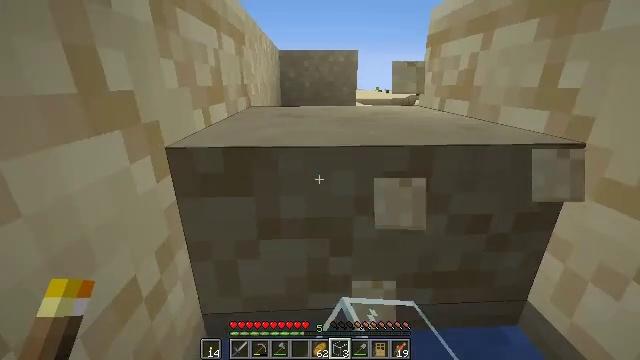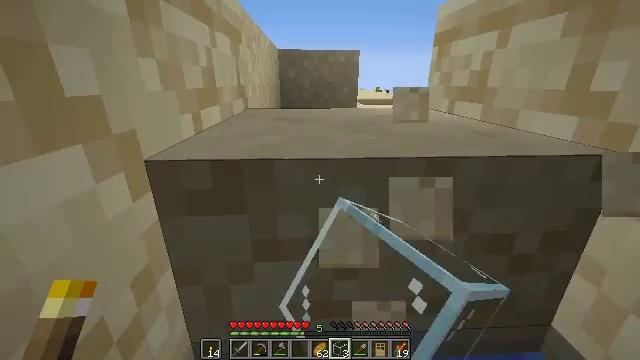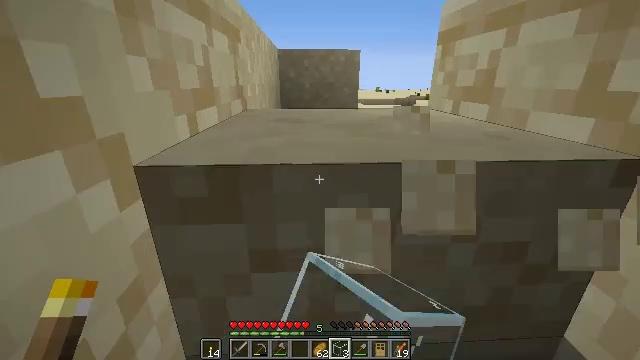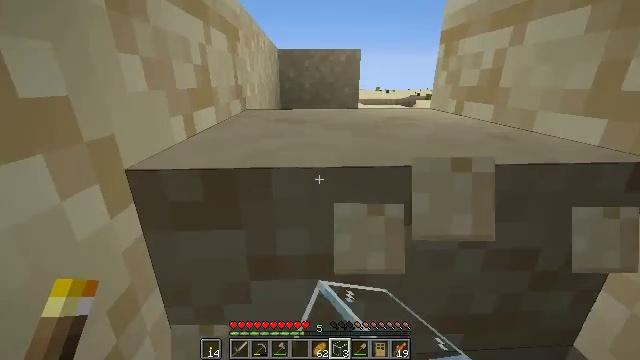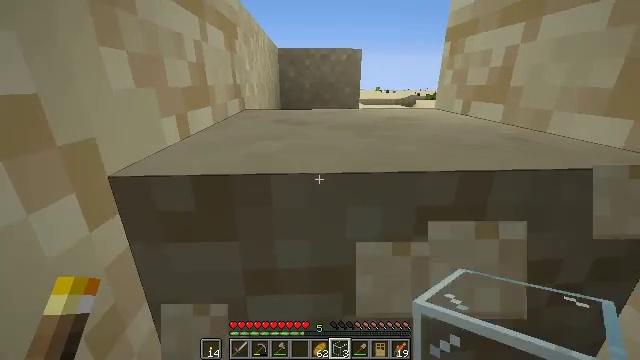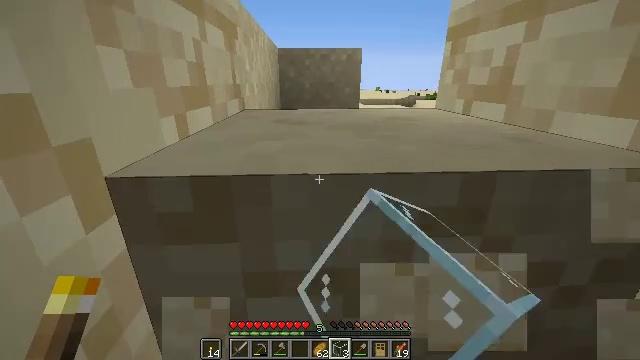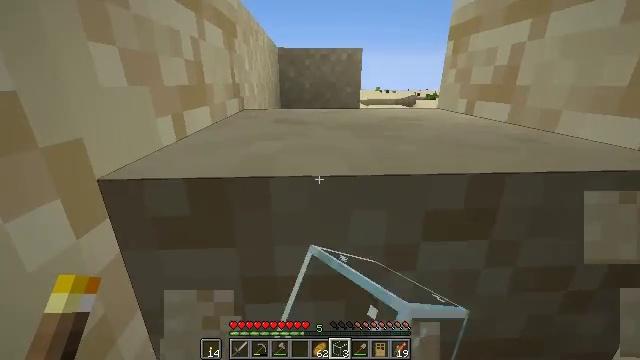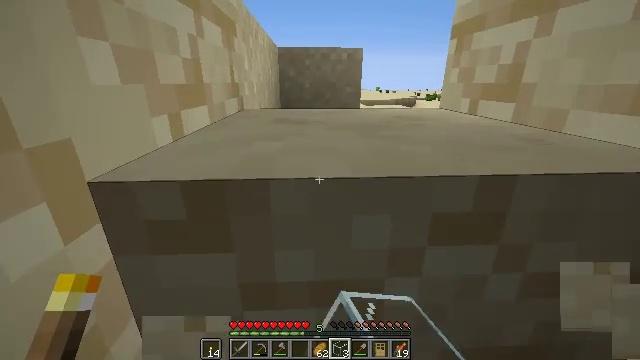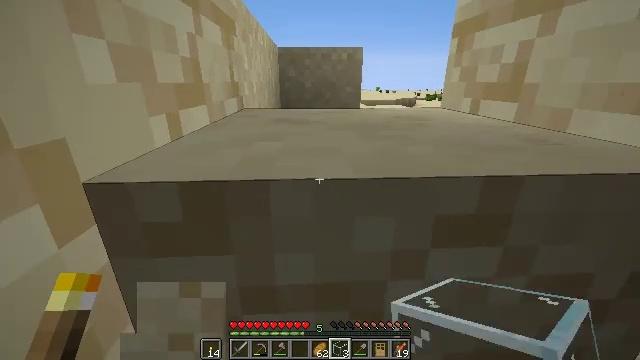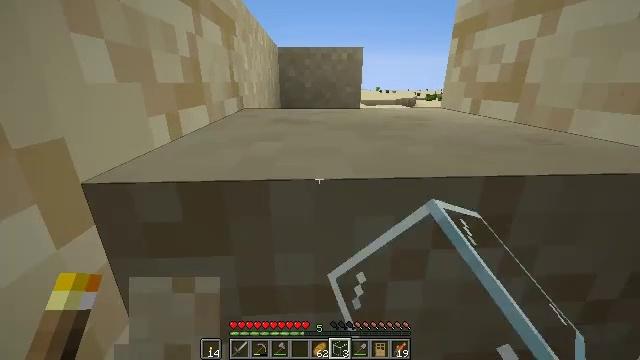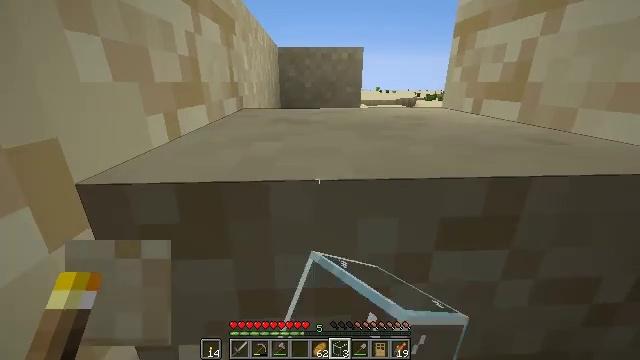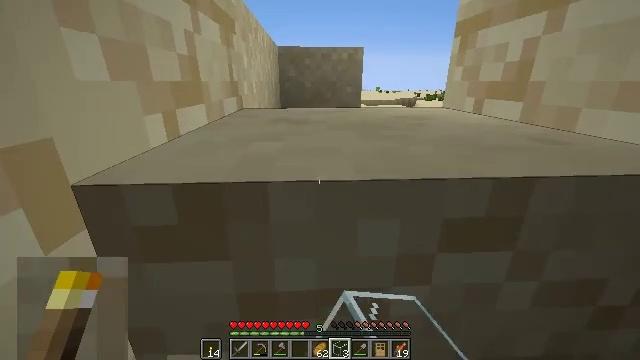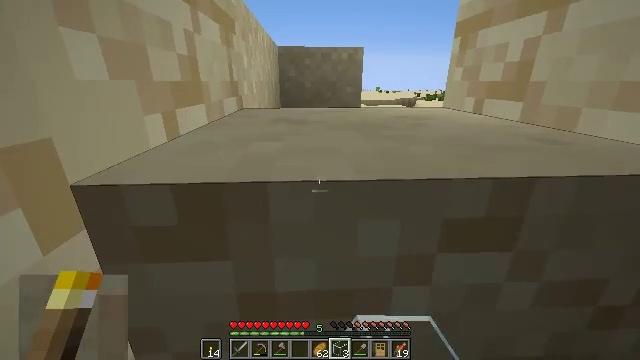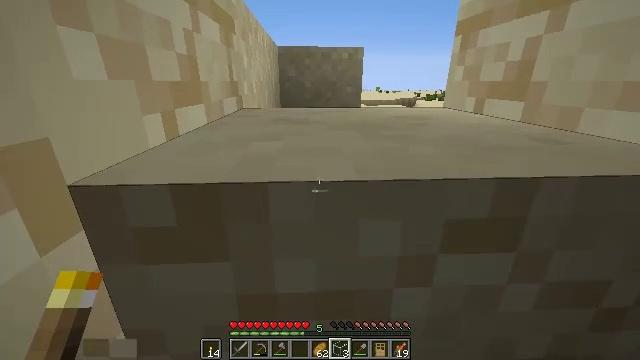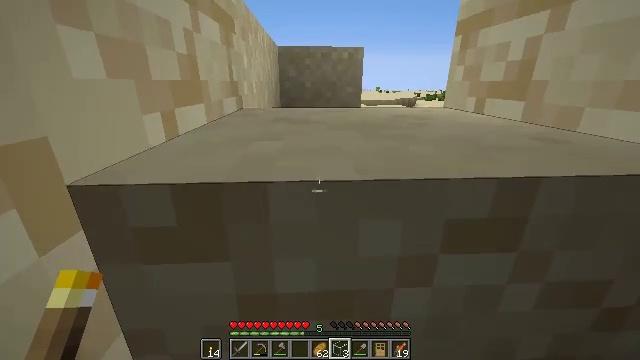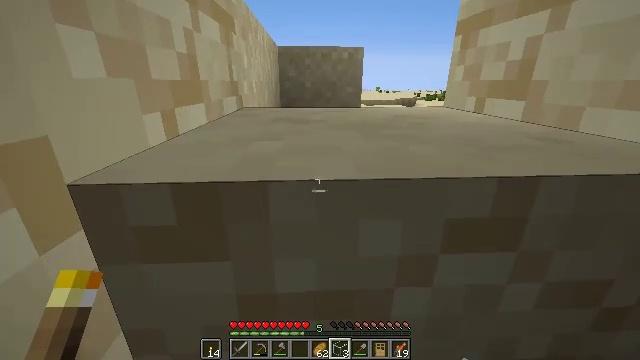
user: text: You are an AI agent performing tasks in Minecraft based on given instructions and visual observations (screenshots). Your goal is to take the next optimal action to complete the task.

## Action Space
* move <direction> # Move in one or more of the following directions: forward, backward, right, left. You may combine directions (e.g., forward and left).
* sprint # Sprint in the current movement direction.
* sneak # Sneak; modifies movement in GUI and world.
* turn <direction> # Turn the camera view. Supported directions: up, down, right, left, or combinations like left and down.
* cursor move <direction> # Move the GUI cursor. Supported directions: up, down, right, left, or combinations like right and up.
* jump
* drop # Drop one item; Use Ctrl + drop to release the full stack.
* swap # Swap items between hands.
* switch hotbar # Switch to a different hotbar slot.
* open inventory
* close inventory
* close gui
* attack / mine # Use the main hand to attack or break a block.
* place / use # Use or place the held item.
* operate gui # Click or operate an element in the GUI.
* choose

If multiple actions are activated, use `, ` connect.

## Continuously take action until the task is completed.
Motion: motion action
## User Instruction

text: Break the sandstone slab.
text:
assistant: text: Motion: attack / mine
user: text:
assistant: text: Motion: attack / mine
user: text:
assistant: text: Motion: attack / mine
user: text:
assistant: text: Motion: attack / mine
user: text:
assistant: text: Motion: attack / mine
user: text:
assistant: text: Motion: attack / mine
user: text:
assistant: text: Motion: attack / mine
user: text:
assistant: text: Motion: attack / mine
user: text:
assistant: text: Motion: attack / mine
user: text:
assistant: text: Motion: attack / mine
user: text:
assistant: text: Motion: attack / mine
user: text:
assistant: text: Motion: no_op
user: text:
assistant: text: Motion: no_op
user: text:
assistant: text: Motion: no_op
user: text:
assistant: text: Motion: no_op
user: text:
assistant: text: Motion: no_op
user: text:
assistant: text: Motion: no_op
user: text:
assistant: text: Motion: no_op
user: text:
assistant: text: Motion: no_op
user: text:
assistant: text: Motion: no_op
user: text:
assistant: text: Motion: no_op
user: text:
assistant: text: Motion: no_op
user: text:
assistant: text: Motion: no_op
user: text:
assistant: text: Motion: no_op
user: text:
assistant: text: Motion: no_op
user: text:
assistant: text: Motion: no_op
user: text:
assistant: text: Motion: attack / mine
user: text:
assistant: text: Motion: attack / mine
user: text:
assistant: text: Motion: attack / mine
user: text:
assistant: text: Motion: attack / mine